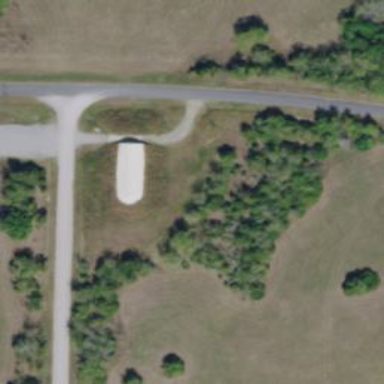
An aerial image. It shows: Military bunker for protection and defense.